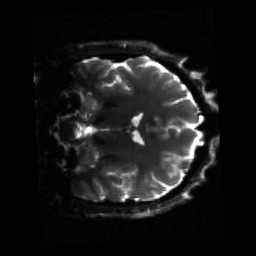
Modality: sbref
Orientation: coronal
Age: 26
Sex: male
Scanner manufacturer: siemens
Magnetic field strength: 3 T
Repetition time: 3.23 s
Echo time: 0.0892 s